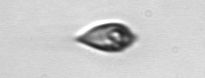
Label: Oxytoxum